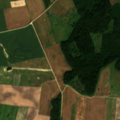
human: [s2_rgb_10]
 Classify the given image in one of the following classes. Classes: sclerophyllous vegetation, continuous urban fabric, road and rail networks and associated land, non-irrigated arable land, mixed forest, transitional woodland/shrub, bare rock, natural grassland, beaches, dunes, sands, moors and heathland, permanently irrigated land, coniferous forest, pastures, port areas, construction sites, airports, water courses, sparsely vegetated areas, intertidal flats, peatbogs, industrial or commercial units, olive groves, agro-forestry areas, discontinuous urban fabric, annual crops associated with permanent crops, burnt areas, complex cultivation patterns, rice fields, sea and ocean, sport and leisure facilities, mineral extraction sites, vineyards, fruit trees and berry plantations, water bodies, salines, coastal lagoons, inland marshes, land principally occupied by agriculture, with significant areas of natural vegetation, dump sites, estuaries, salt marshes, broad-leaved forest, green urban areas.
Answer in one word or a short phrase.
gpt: non-irrigated arable land, mixed forest